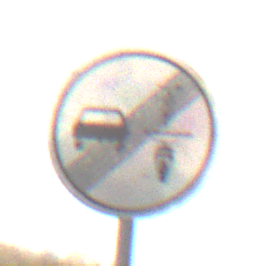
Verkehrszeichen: EndeVerbotUeberholenEinspurigeFahrzeuge
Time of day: SunriseSunset
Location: Outdoor (Nature)
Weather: PartlyCloudy
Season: NotSpecified
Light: Natural